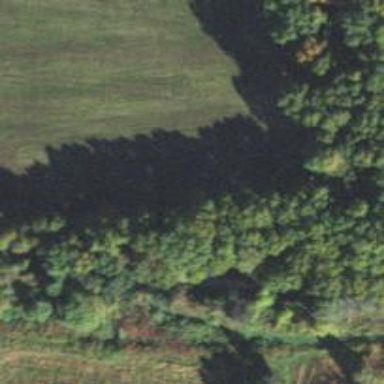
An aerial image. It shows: Mixed woodland with variety of leaf types and cycles.